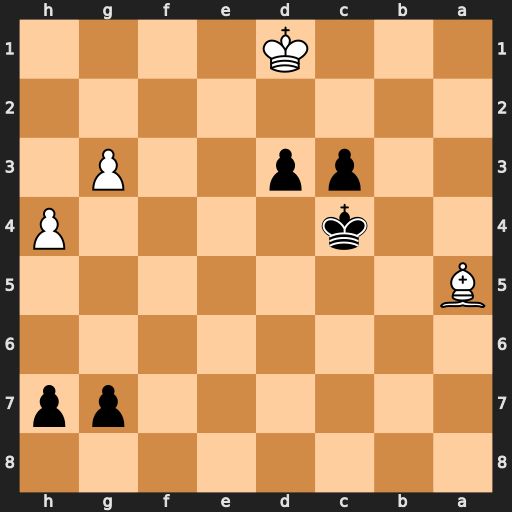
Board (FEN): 8/6pp/8/B7/2k4P/2pp2P1/8/3K4
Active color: b
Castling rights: -
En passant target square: -
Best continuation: Kb3 Bb6 c2+ Kd2 Kb2 Kxd3 c1=Q